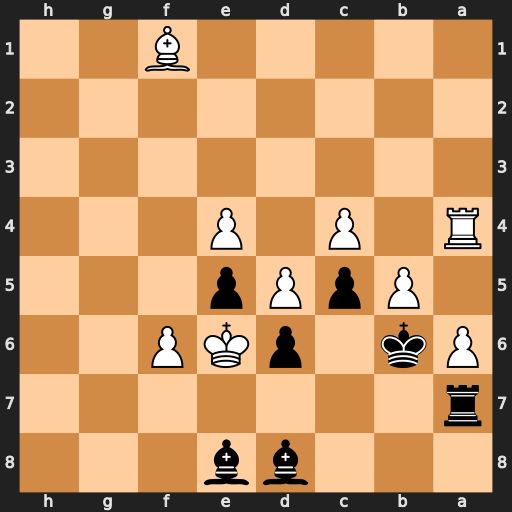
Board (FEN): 3bb3/r7/Pk1pKP2/1PpPp3/R1P1P3/8/8/5B2
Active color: b
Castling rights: -
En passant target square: -
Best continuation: Bd7+ Kf7 Bxb5+